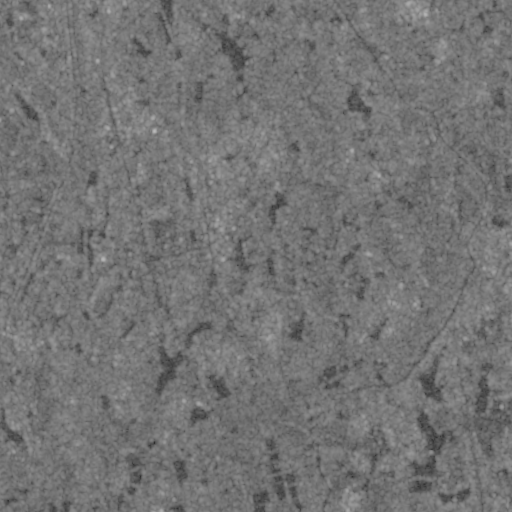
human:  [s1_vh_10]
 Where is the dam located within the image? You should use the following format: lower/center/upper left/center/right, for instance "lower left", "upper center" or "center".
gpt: The dam is located in the lower center of the image.
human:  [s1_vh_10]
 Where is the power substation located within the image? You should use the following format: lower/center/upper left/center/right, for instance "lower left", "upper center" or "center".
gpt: The power substation is located in the upper center of the image.
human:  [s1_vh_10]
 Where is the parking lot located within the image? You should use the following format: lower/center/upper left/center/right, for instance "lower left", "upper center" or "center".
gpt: There is no parking lot in the image.

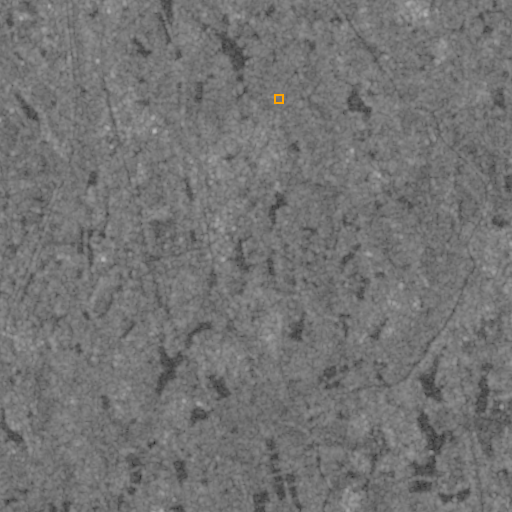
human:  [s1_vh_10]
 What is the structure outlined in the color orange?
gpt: The structure outlined in orange is a power substation.
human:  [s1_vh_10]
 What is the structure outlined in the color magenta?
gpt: There is no magenta outline.